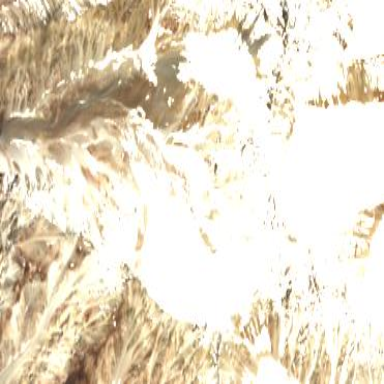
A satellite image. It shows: Stunning view of glacier.